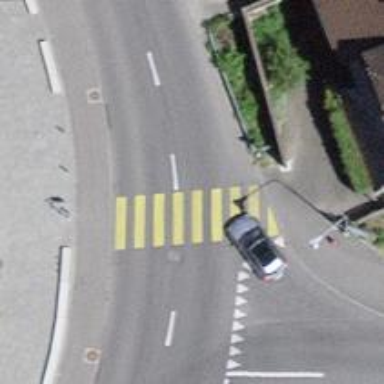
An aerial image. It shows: Marked crossing on the road.